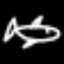
Label: airplane